Field crop: tomato
Growth stage: 2
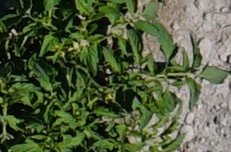
Species: tomato